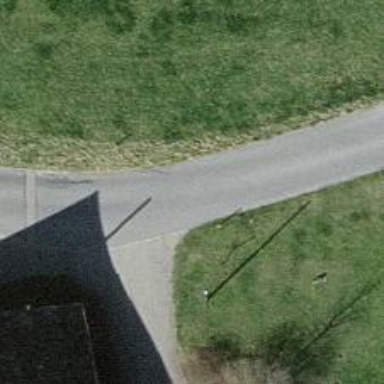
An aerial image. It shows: Unclassified road with asphalt surface. The road has grade1 tracktype.